Field crop: maize
Growth stage: 2
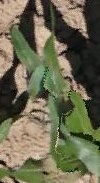
Species: maize